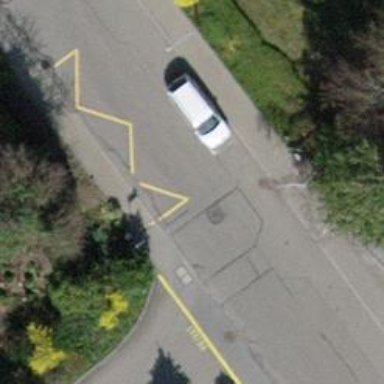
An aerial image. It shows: Bus stop with platform for public transport.